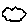
Label: cloud